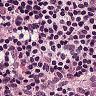
Metastatic tissue present: no